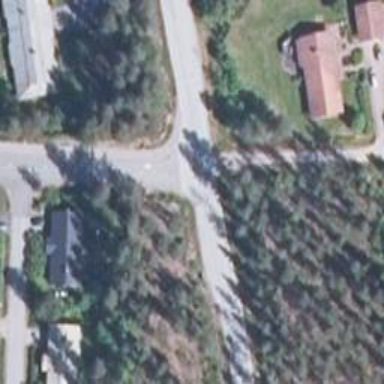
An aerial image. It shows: Tertiary road with asphalt surface.